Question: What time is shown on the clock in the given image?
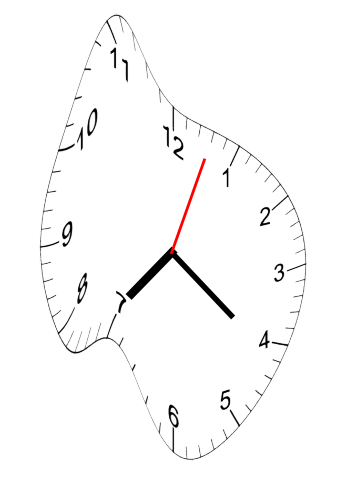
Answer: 07:21:03